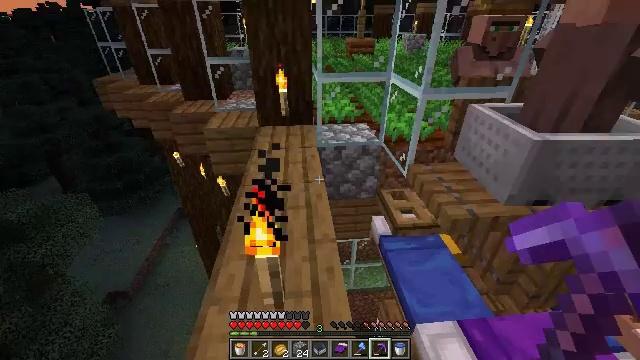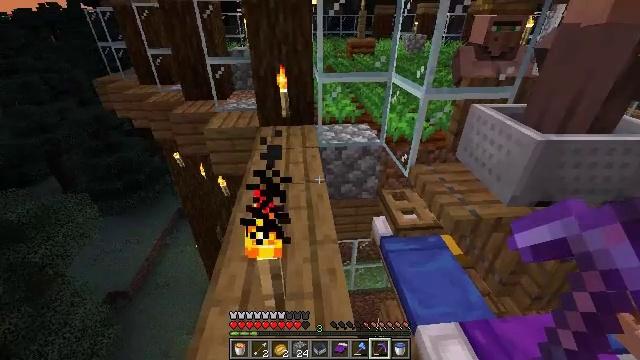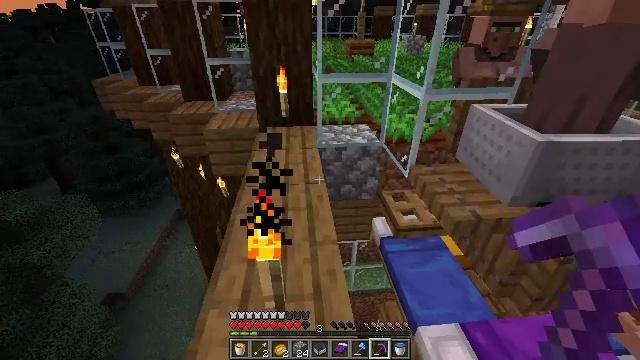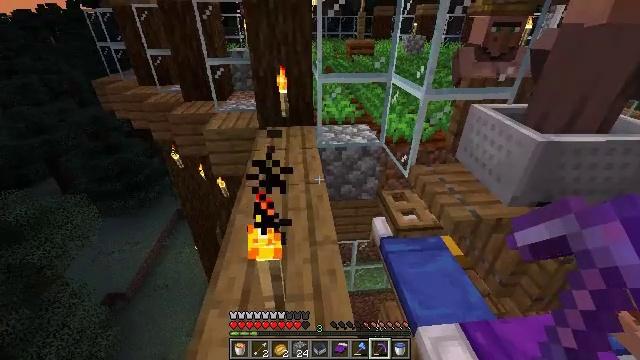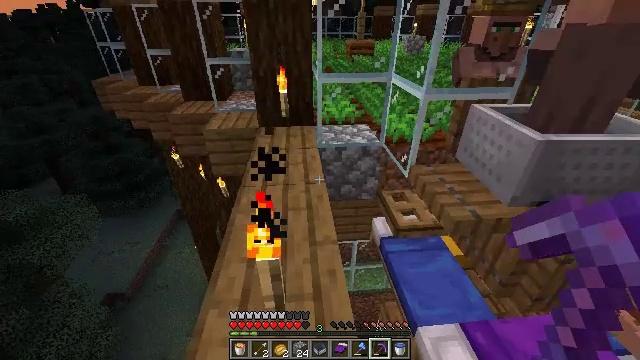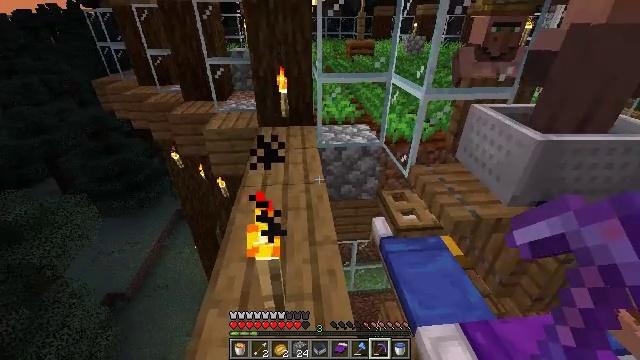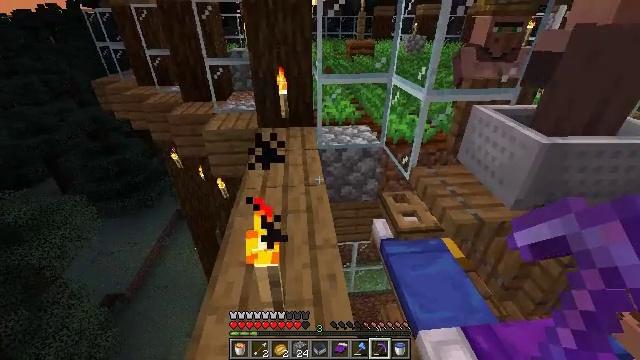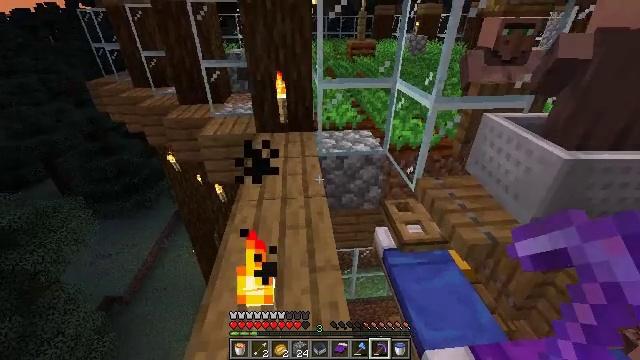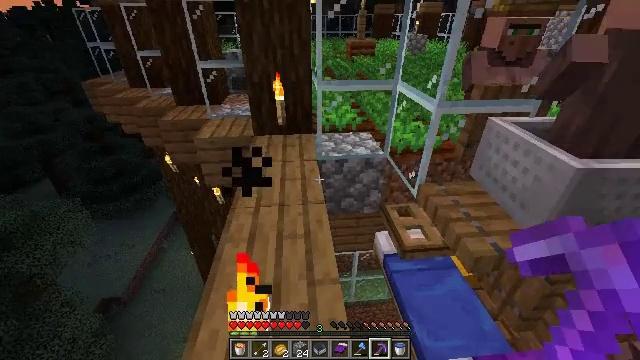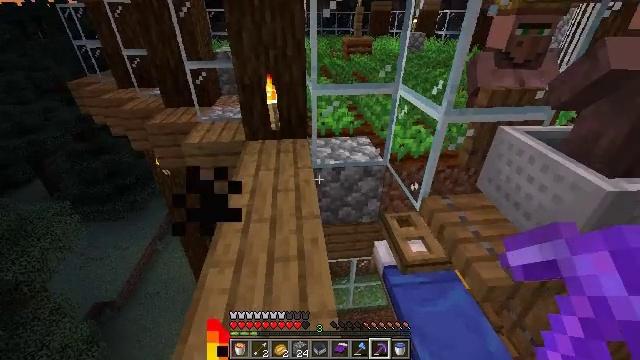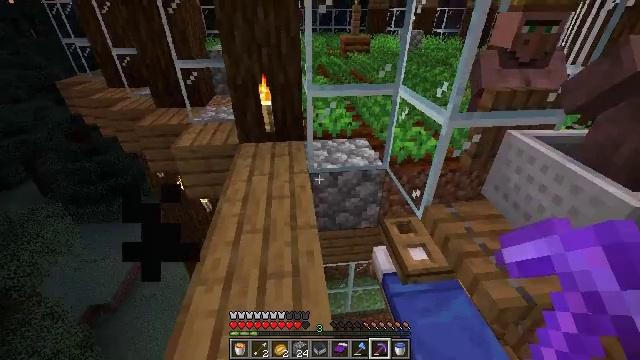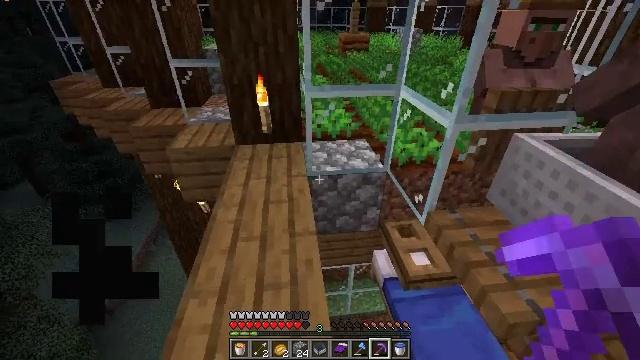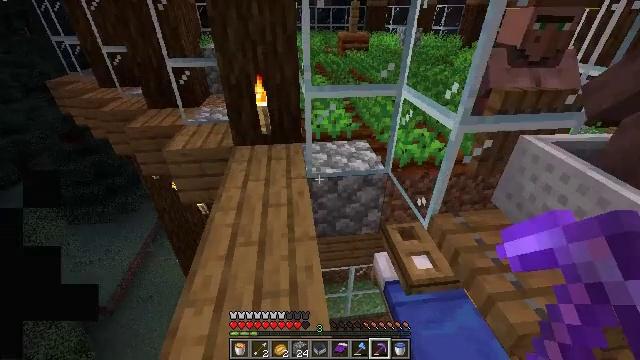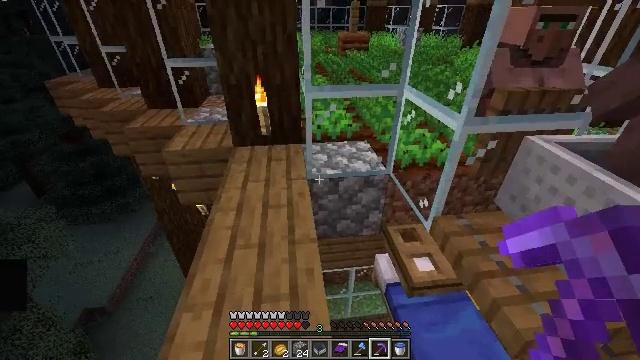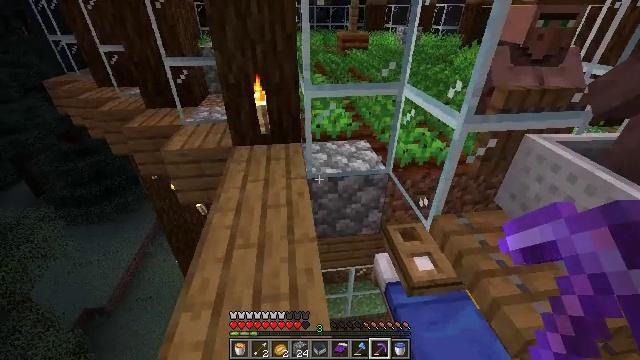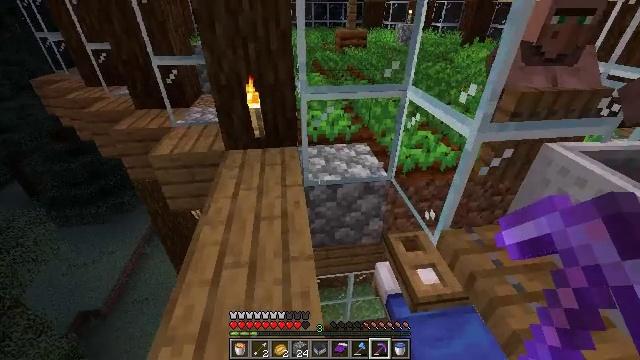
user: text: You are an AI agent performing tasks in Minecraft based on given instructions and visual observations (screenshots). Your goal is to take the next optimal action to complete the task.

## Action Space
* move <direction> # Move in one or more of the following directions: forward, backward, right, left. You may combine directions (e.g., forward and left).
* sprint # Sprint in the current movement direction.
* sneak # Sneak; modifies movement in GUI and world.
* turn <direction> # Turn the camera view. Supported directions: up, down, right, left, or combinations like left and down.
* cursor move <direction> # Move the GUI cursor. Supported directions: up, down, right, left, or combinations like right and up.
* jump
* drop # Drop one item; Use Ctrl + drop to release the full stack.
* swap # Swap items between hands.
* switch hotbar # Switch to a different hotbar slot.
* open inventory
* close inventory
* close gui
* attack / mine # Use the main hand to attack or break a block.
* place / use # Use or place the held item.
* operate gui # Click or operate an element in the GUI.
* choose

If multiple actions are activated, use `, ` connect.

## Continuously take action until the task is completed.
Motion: motion action
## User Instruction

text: Collect cobblestone blocks for construction.
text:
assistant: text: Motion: no_op
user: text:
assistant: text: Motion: no_op
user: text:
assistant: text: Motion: no_op
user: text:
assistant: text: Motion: no_op
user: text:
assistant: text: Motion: no_op
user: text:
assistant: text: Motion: move forward
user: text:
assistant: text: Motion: move forward
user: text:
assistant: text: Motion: move forward
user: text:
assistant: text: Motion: move forward
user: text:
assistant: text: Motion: move forward
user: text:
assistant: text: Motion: no_op
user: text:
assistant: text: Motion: no_op
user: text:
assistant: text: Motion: no_op
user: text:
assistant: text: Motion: move forward
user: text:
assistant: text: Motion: move forward
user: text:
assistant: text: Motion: move forward, turn right
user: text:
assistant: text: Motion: turn right and down
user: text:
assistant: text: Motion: turn right and down
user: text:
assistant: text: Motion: turn right
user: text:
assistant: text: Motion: turn right
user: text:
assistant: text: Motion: move left, turn right
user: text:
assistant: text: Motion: move left, turn right
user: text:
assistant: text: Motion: move left, turn right
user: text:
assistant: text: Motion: turn right
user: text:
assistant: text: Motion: turn right
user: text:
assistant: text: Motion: turn right
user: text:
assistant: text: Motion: turn right
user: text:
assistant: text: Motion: turn right
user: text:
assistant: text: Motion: turn right
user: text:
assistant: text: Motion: turn right